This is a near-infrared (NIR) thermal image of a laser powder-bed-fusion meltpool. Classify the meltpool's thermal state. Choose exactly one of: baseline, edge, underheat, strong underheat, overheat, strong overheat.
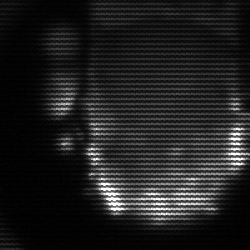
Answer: baseline